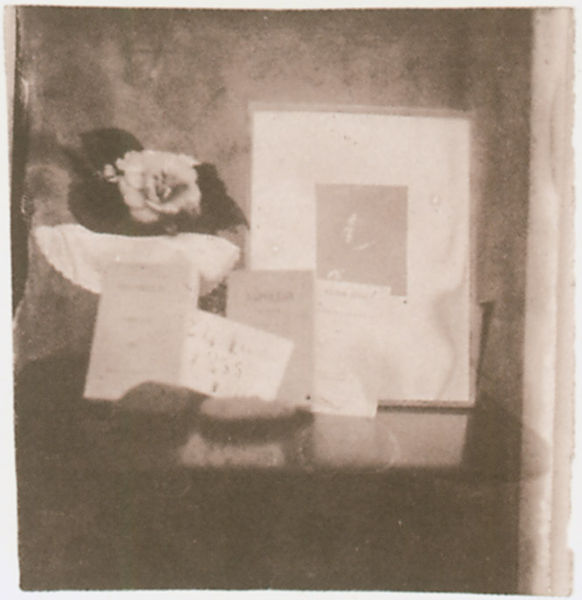
Titel: Composition en l’ honneur de Victor Hugo
Künstler: A. Vacquerie
Schlagwörter: dunkel, mann, ausschnitt, blume, blumen, braun, grau, profil, schwarz, tisch, weiss, rose, tuch, alt, stein, tod, bild, portrait, spiegelung, stoff, pflanze, stilleben, stillleben, schrift, bücher, papier, schrank, monochrom, vergilbt, sepia, karten, detail, glanz, unscharf, foto, fotografie, rechtecke, memento mori, buch, zettel, komponist, schwarzweiß, tischplatte, diffus, verwischt, grab, durchsichtig, undeutlich, gedenken, quadrat, spiegelnd, verblasst, verwaschen, verwackelt